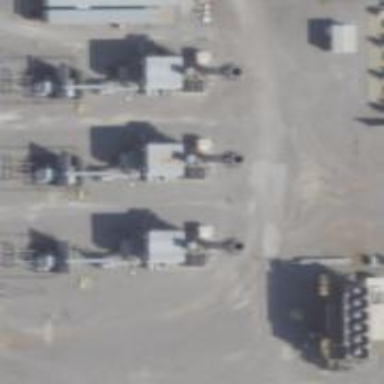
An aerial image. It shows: Gas turbine generator powered by gas.